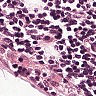
Metastatic tissue present: no